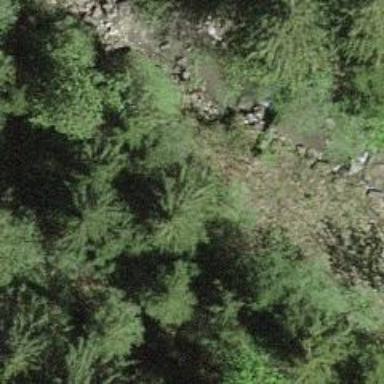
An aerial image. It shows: Retaining wall.